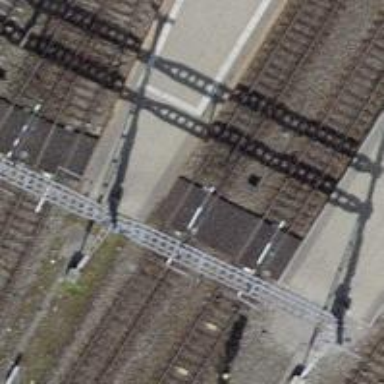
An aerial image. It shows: Level crossing along the railway.